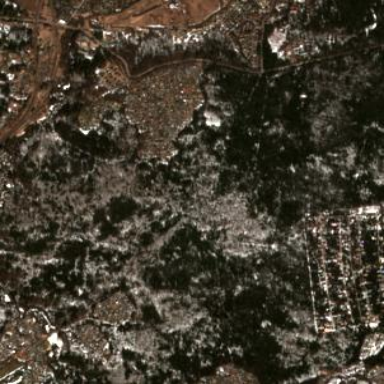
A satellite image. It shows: Dead wood with damage.